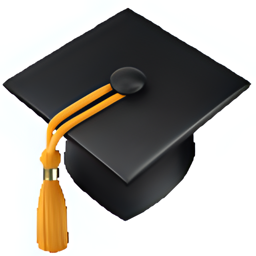
Name: graduation cap
Emoji: 🎓
Group: Objects
Sub-group: clothing